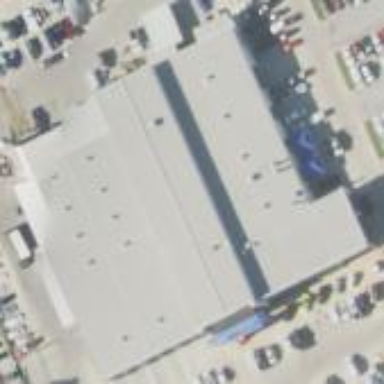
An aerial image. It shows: Building housing car shop.